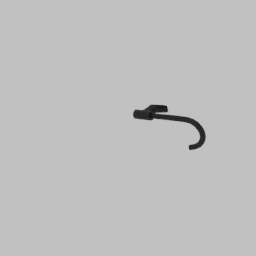
Label: appliances